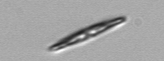
Label: pennate